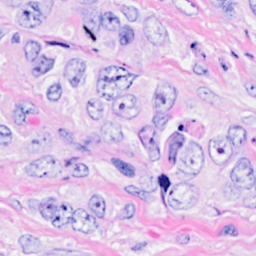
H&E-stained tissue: Breast